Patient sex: M
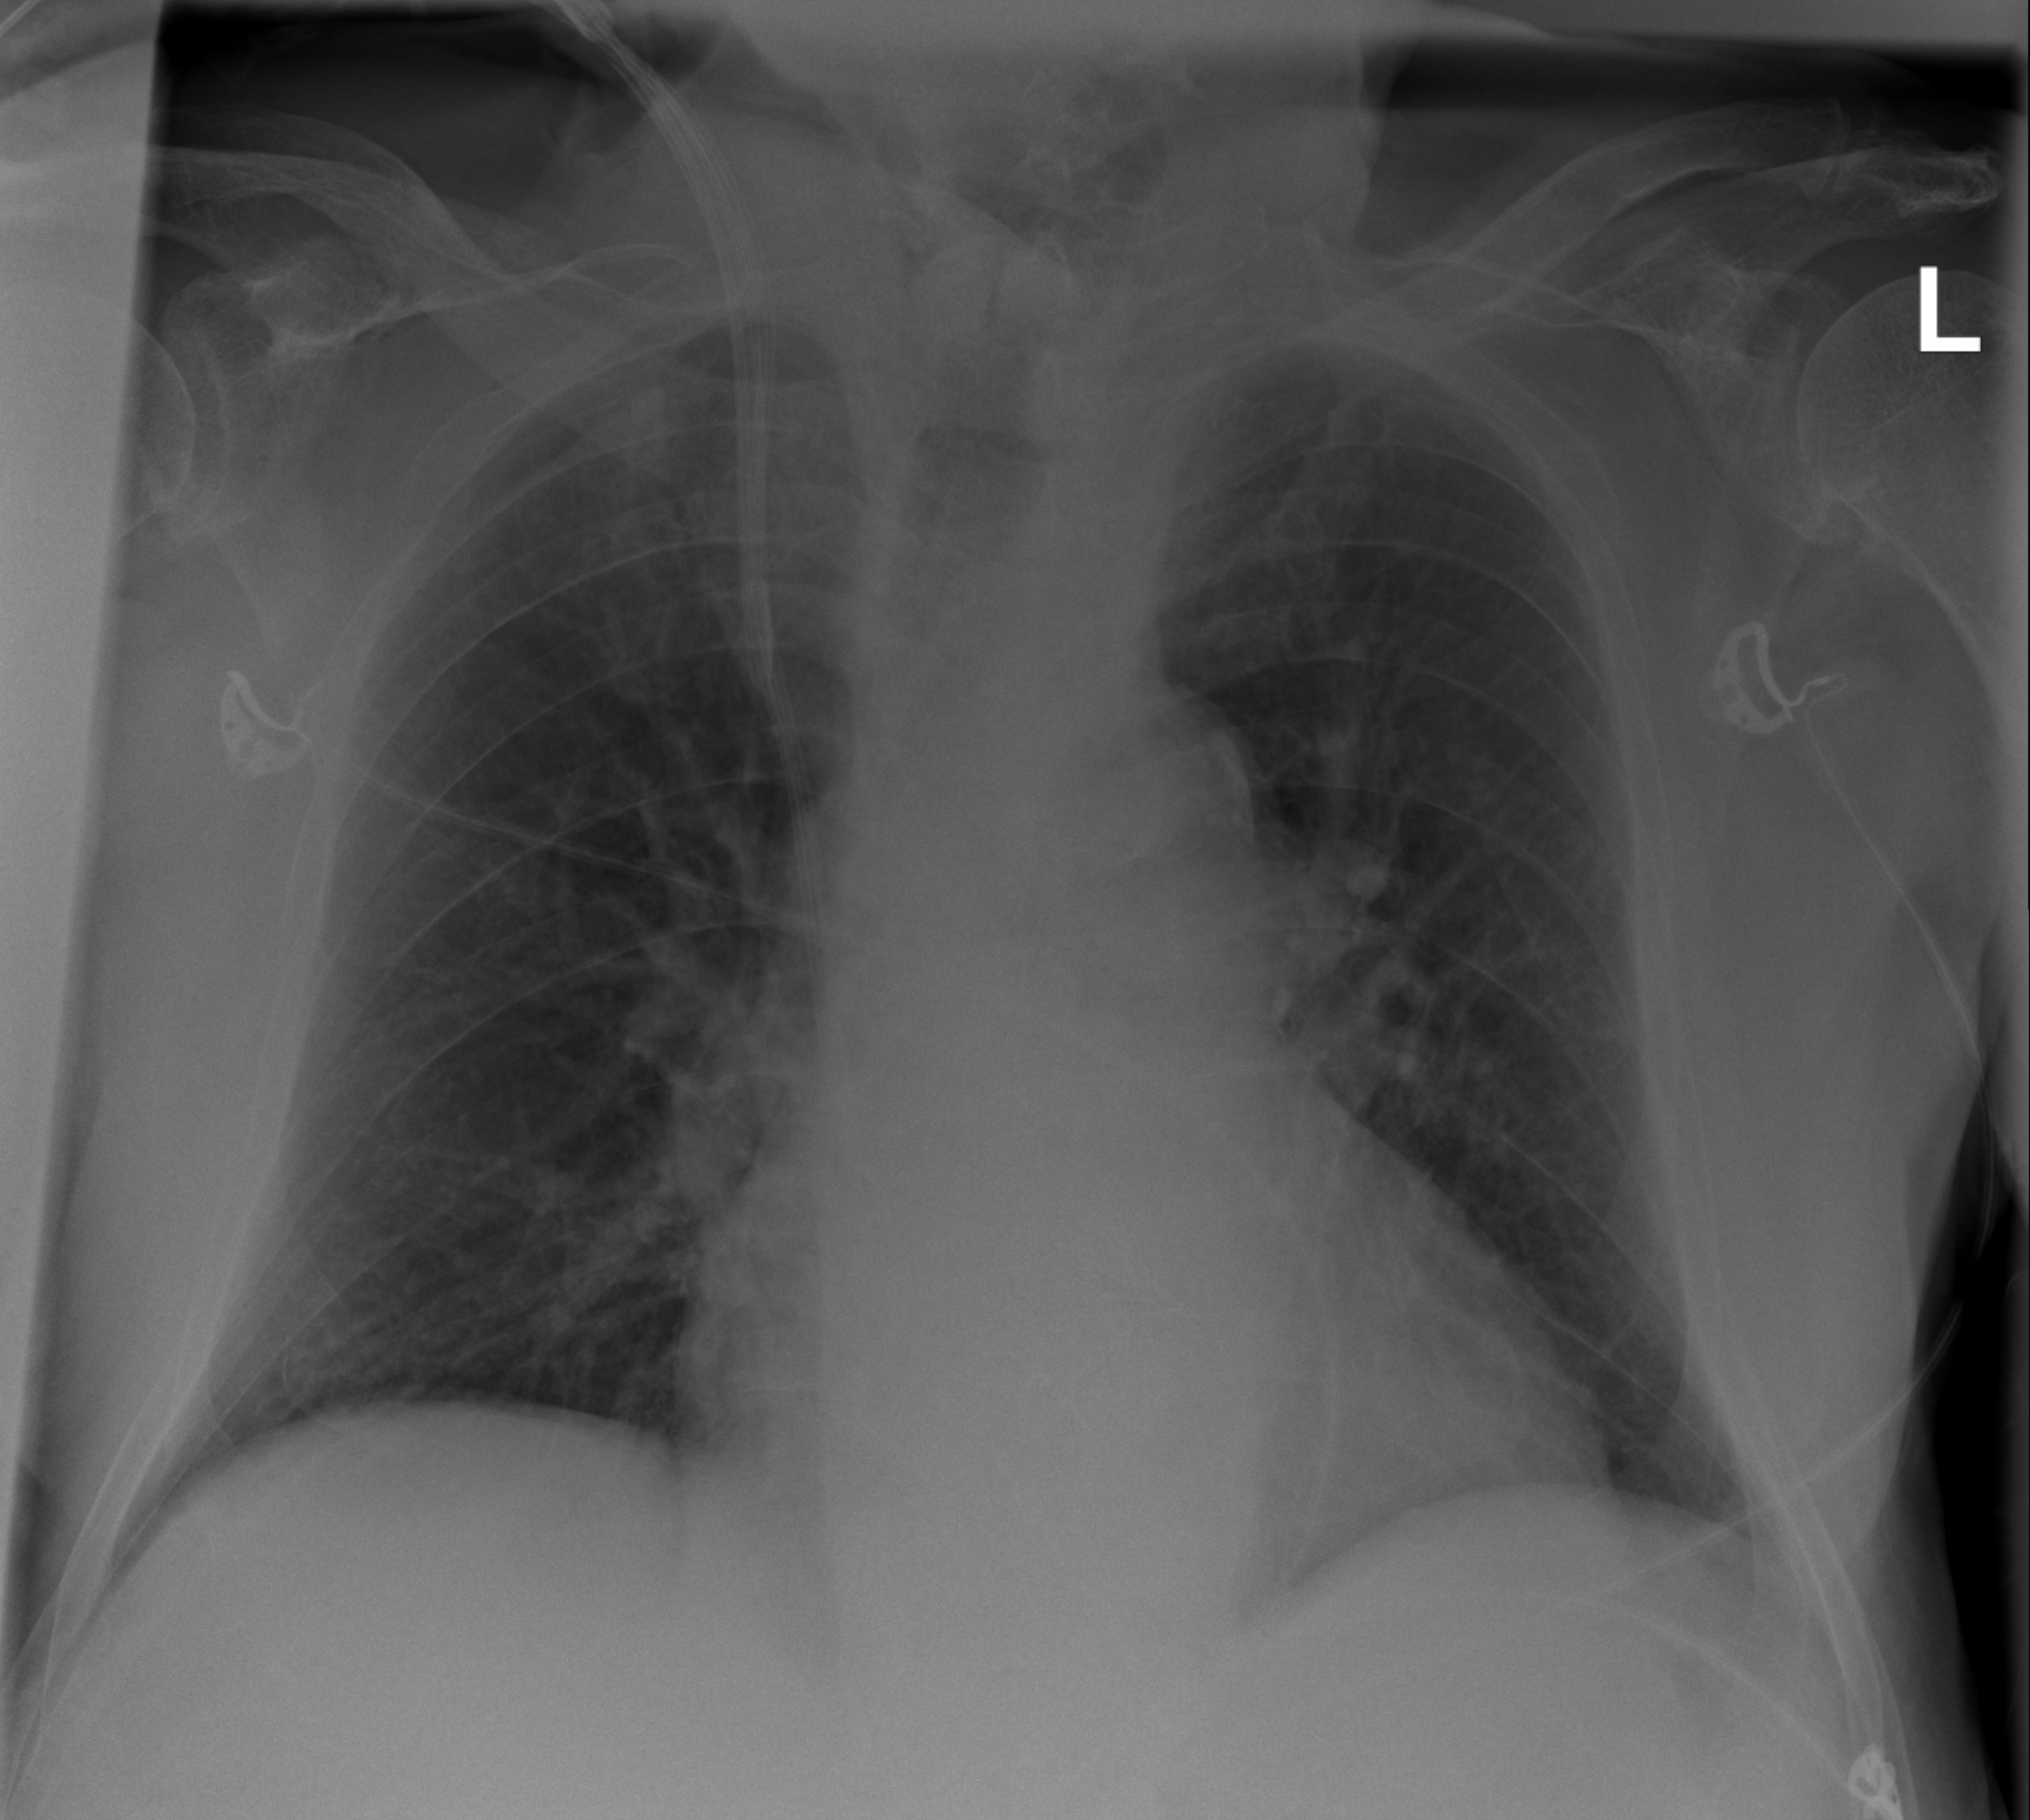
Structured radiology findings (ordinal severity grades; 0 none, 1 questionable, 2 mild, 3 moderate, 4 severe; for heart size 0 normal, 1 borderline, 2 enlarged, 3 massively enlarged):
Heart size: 1
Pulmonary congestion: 2
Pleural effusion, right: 0
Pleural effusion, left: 0
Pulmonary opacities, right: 1
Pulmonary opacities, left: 1
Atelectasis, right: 0
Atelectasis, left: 0